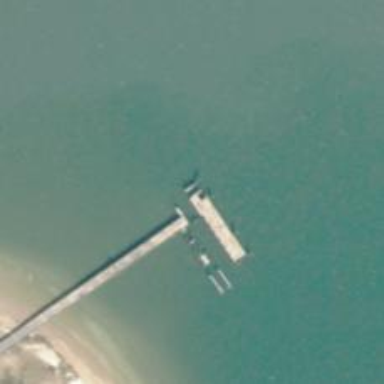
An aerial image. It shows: Pier in ruined state.